Field crop: maize
Growth stage: 2
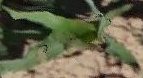
Species: maize